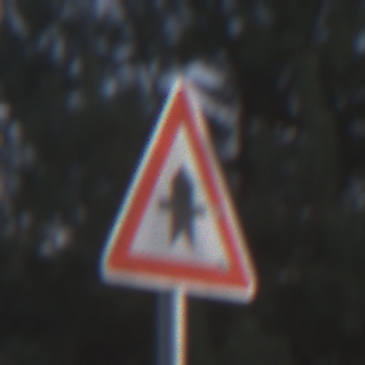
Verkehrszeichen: Vorfahrt
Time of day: MorningAfternoon
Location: Outdoor (Nature)
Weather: PartlyCloudy
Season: NotSpecified
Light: Natural